The image is an STFT spectrogram (time versus frequency) of a rolling-element bearing's vibration signal. What is the most likely bearing condition (normal, inner_race, outer_race, ball)?
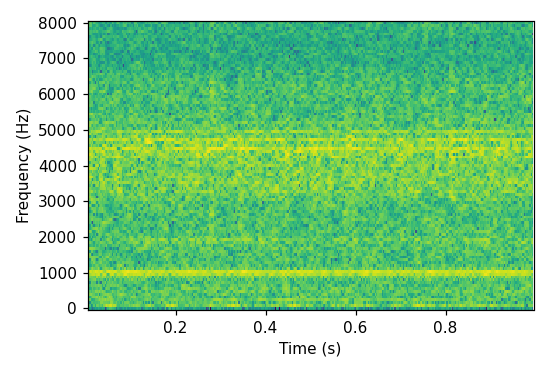
Answer: outer_race